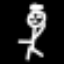
Label: angel